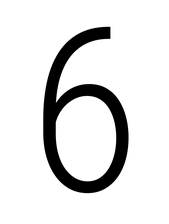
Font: Roboto_Condensed_Light